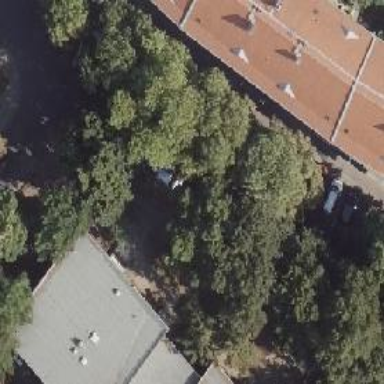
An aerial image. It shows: Avenue lined with deciduous broadleaved trees.